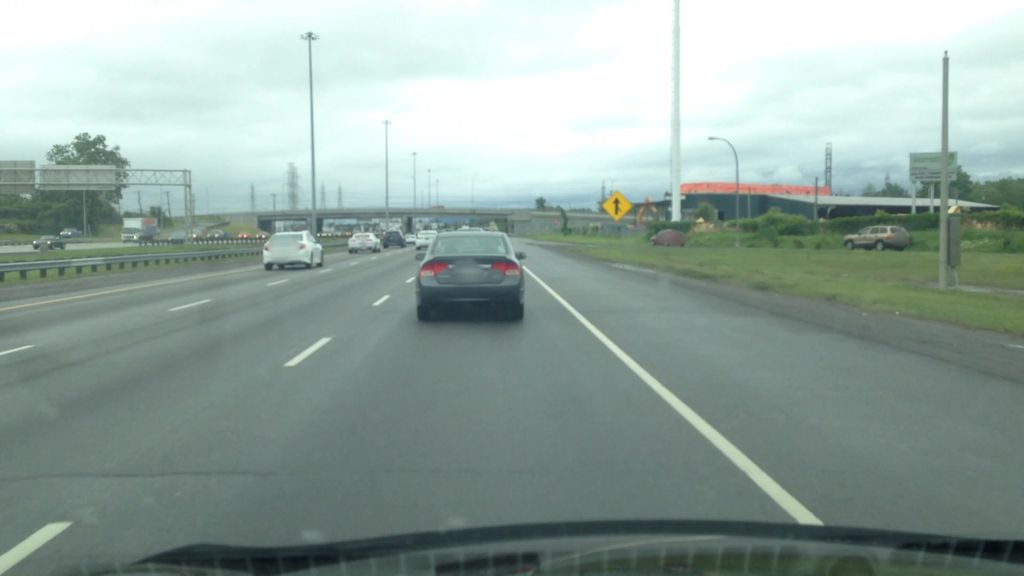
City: montreal